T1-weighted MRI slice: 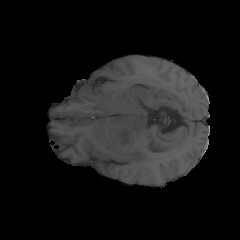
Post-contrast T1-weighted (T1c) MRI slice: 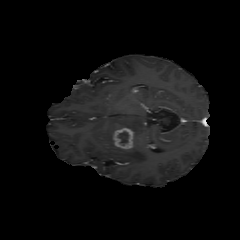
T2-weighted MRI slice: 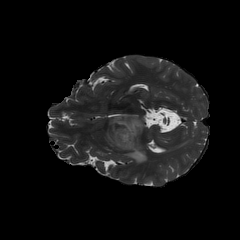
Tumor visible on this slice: yes